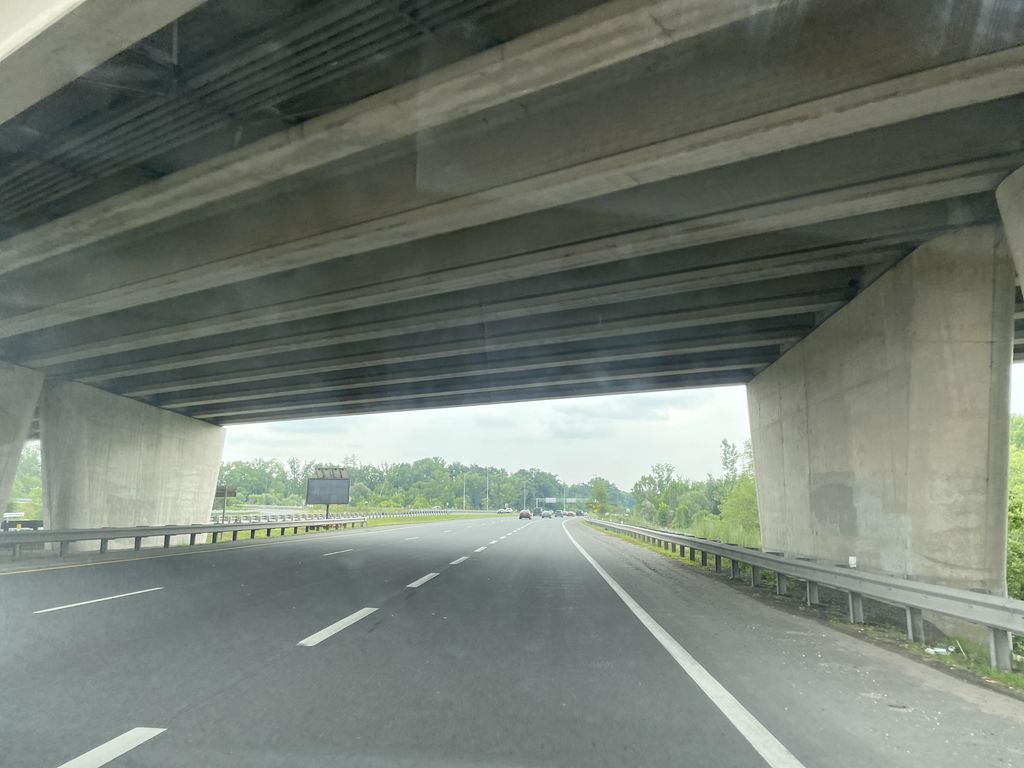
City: hamilton